Question: Given this simple code
'''
<!Doctype html>
<html>
<head>
<title>Start Here</title>
</head>
<body>
<script type="text/javascript">
document.write("<h1>Start Here!</h1>");
</script>
</body>
</html>
'''
I get lots of empty text nodes in IE9 as follows.

After going through similiar questions, I tried the following.
- - - -
It does not help. Nothing serious bur would like to know why is this.
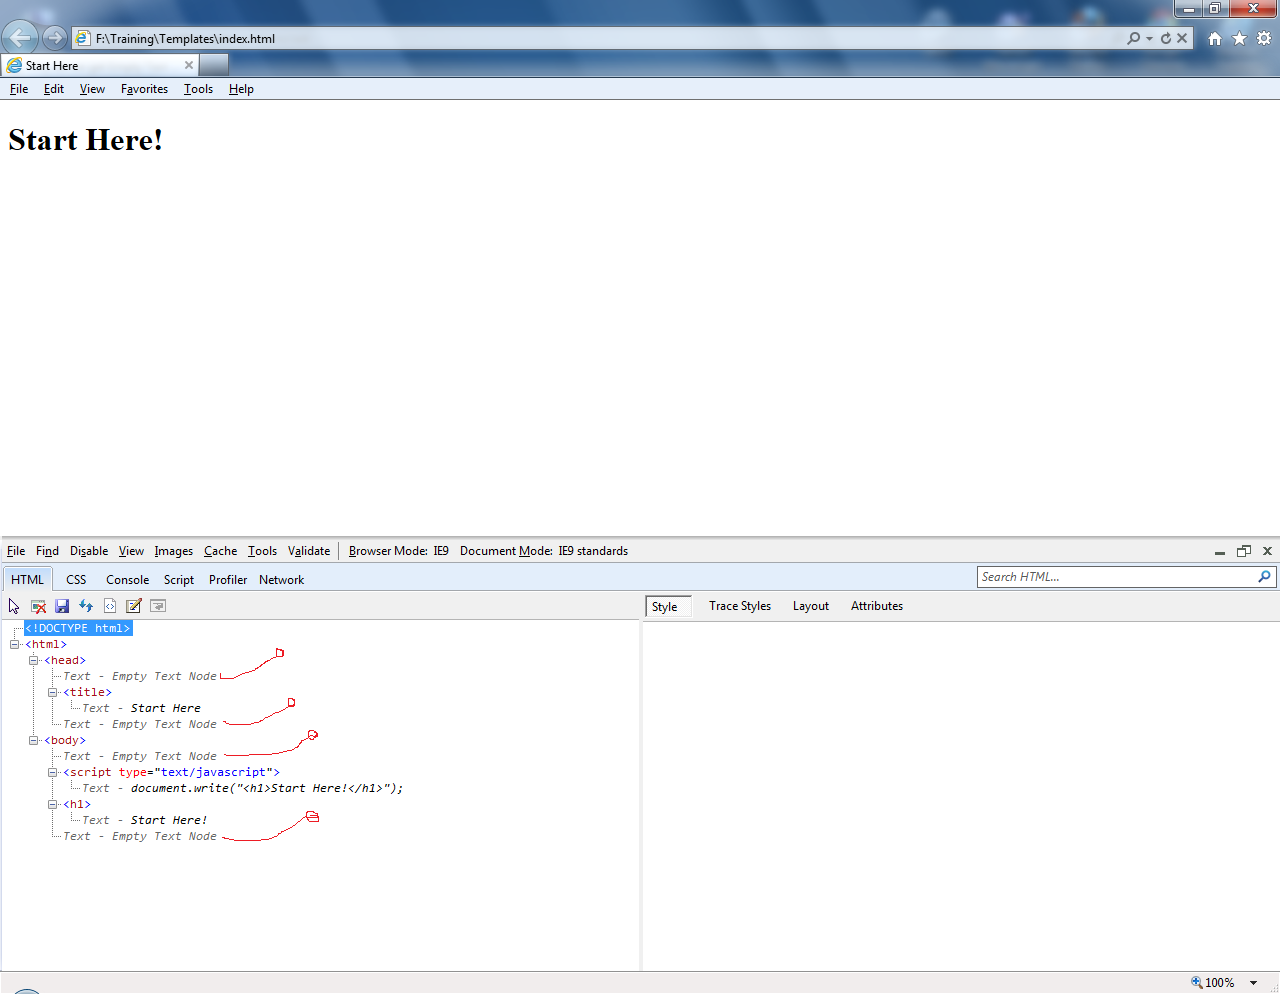
Answer: All characters, including line breaks, generate text nodes.
If you remove the line breaks, the empty text nodes will disappear. For instance changing from
'''
<head>
<title>Start Here</title>
'''
to
'''
<head><title>Start Here</title>
'''
will remove the empty text node from the beginning of the 'head' block.
As far as I know, you can't control the visibility of empty text nodes in IE9 developer toolbar either. As a workaround you could install and use <URL> that gives you a cleaner tree representation of the elements:

Please note that the empty text nodes are just a normal part of your document's structure and nothing you should be worrying about -- just be aware that even line breaks generate them.